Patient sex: M
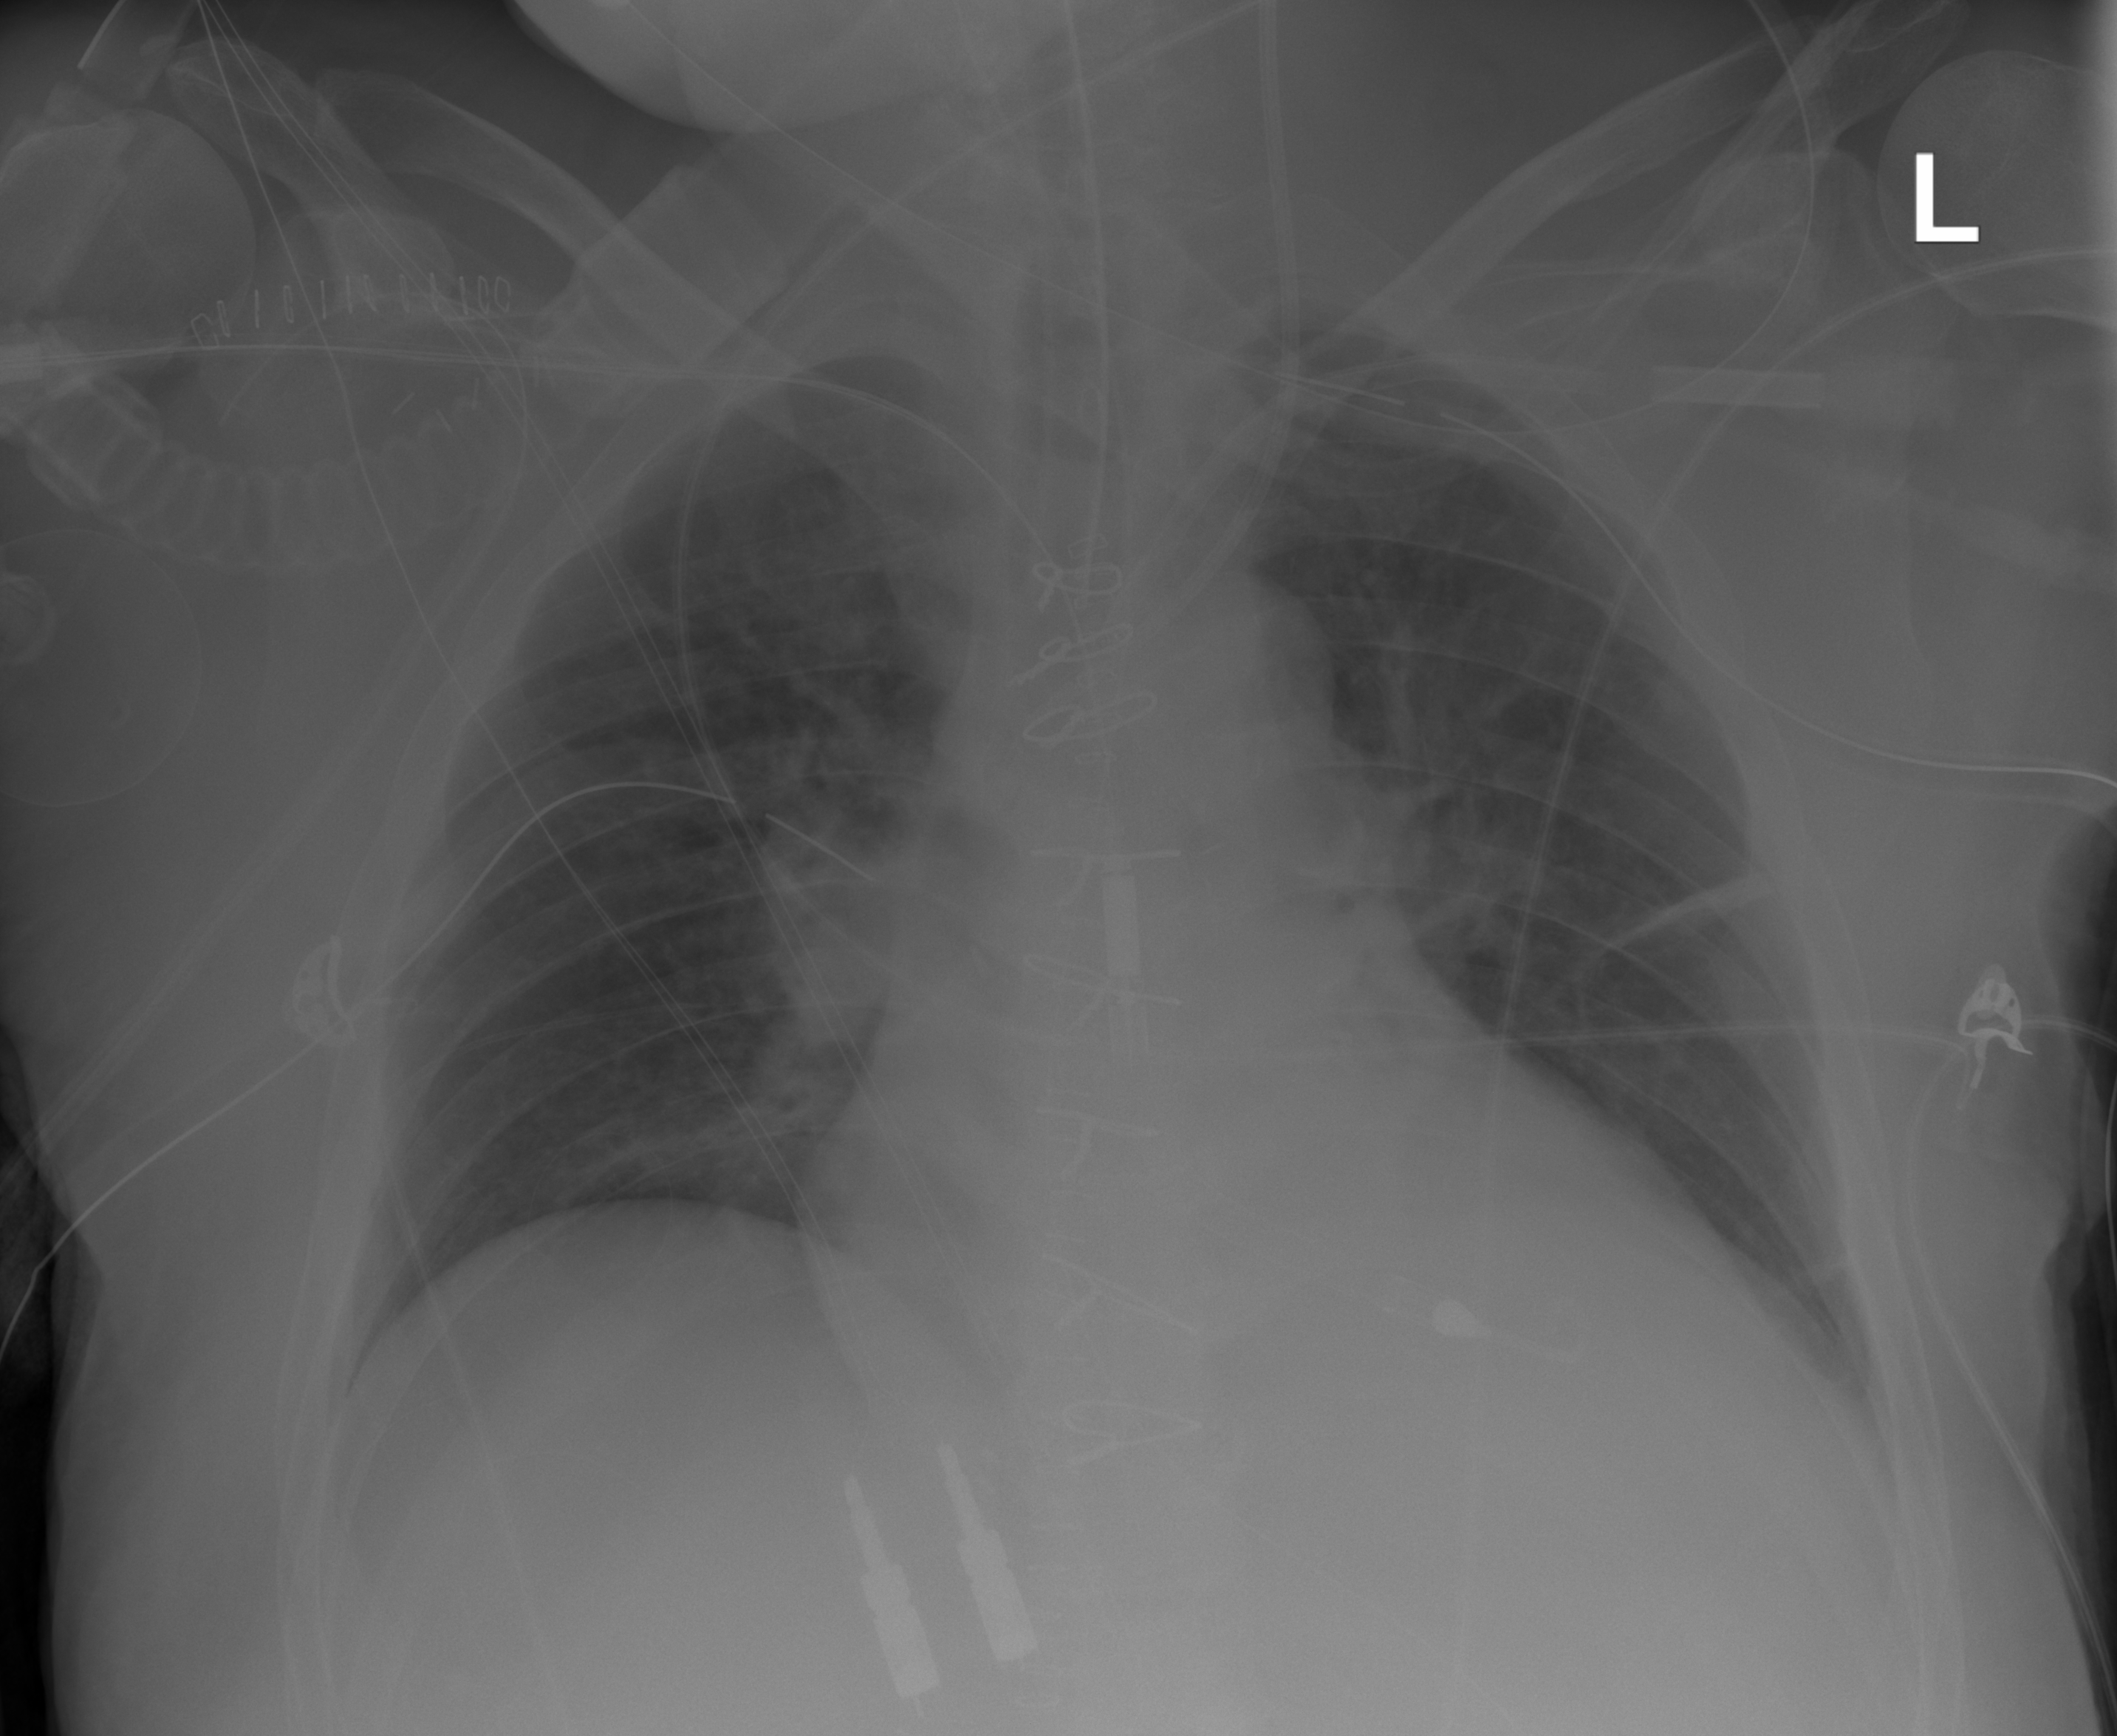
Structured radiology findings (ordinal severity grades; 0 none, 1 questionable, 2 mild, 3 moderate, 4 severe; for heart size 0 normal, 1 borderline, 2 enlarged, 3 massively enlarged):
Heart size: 2
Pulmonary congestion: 2
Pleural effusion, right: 0
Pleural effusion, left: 0
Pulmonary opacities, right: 0
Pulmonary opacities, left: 0
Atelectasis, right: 0
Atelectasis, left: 2